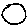
Label: circle